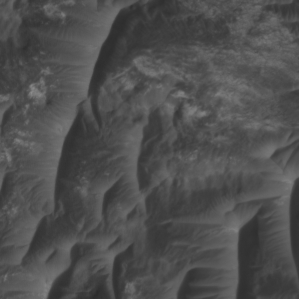
Label: non_frost